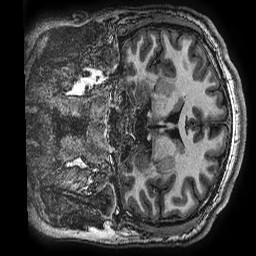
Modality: T1w
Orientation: coronal
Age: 16
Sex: male
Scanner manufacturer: ge
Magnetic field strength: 3 T
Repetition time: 0.00766 s
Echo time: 0.003476 s